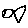
Label: fish